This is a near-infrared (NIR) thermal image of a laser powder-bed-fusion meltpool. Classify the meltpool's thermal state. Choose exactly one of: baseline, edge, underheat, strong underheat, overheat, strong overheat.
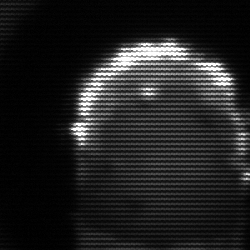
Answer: baseline